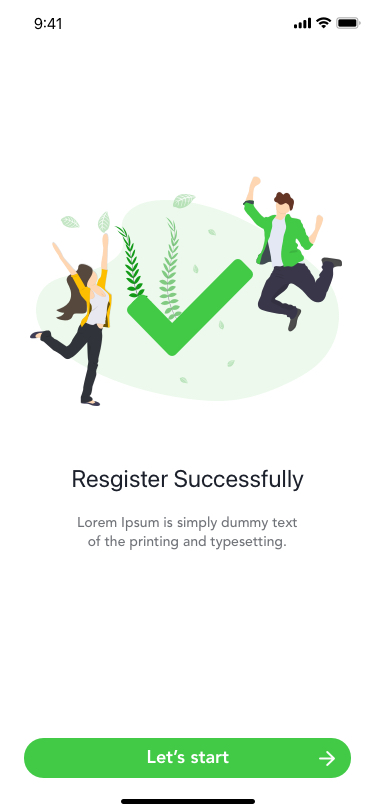
Text in this UI design:
Resgister Successfully
Lorem Ipsum is simply dummy text
of the printing and typesetting.
Let’s start